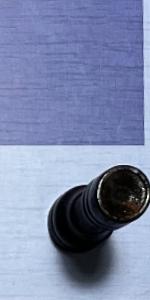
Label: Rook_Black